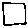
Label: square